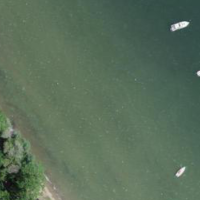
EUNIS habitat code: 14
Species observed at this site:
Galanthus nivalis